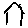
Label: house